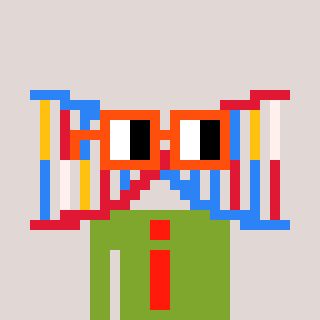
a pixel art character with square orange glasses, a dna-shaped head and a slimegreen-colored body on a warm background